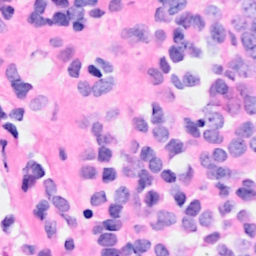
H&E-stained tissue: Breast